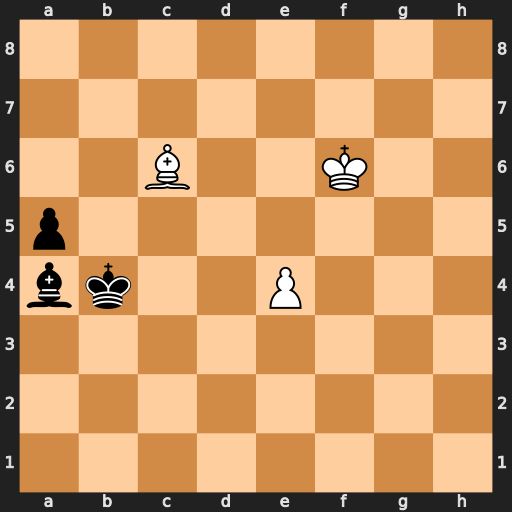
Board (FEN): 8/8/2B2K2/p7/bk2P3/8/8/8
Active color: w
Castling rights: -
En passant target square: -
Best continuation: Bxa4 Kxa4 e5